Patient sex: M
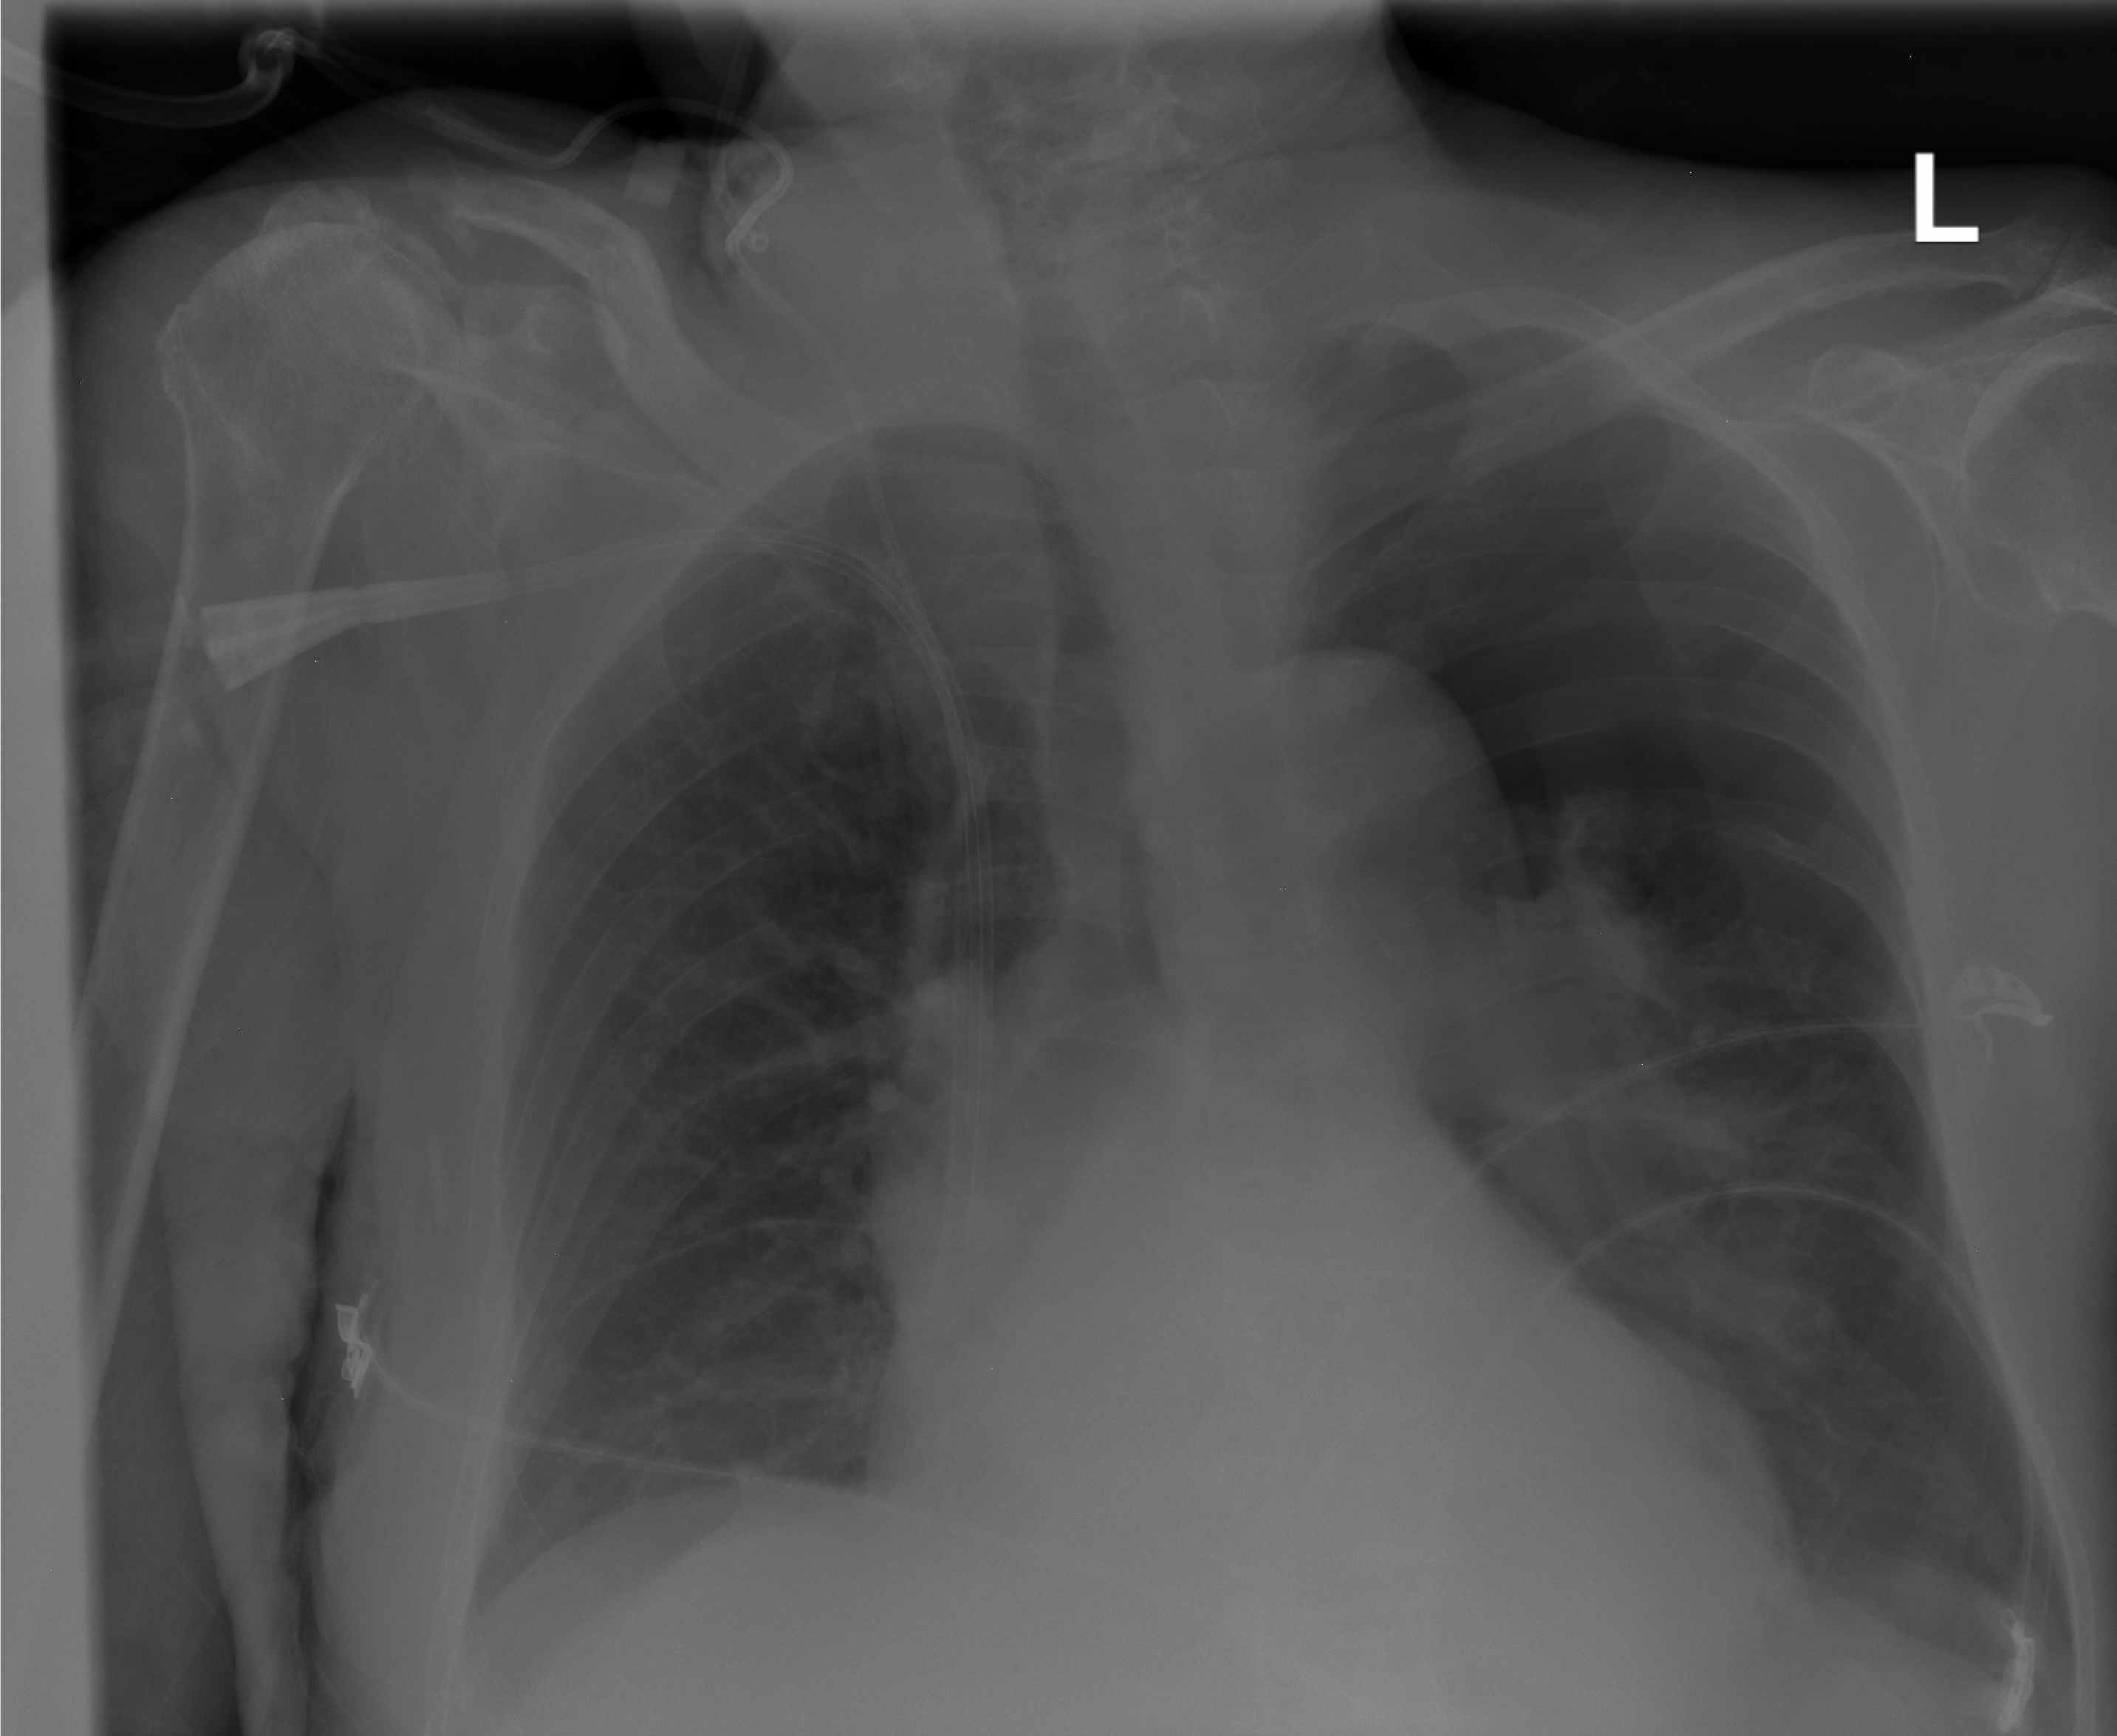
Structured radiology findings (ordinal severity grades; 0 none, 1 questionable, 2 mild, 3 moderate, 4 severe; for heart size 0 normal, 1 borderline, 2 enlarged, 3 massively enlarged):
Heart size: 0
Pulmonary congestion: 0
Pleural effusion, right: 0
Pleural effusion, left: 0
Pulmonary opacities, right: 1
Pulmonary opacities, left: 0
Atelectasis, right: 2
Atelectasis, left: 0